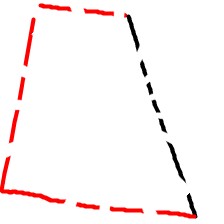
Shape: trapezoid